Field crop: maize
Growth stage: 2
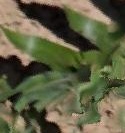
Species: maize